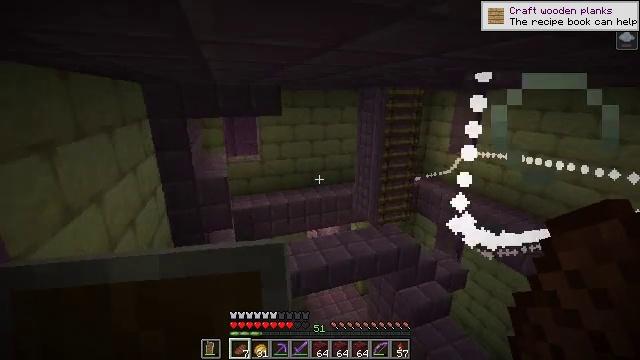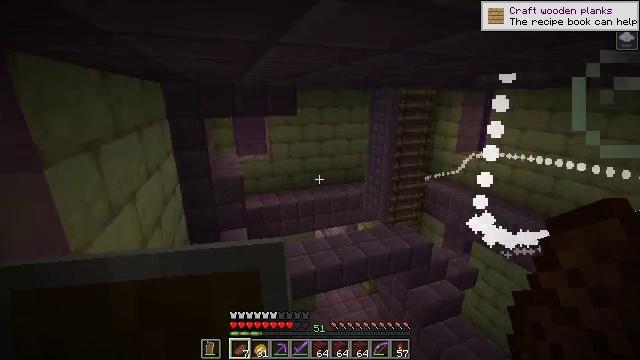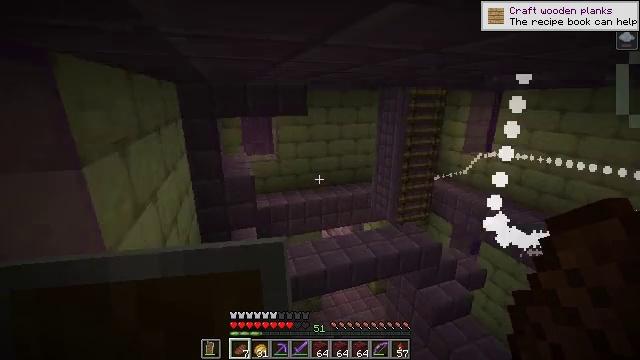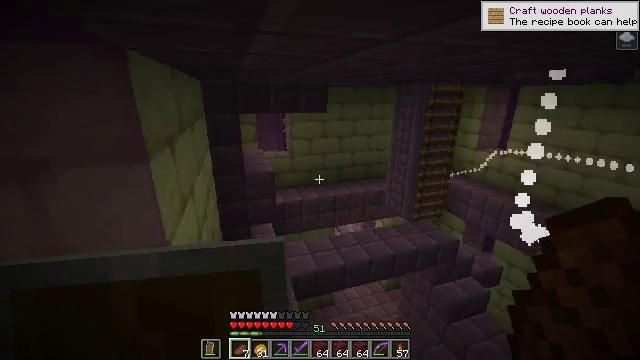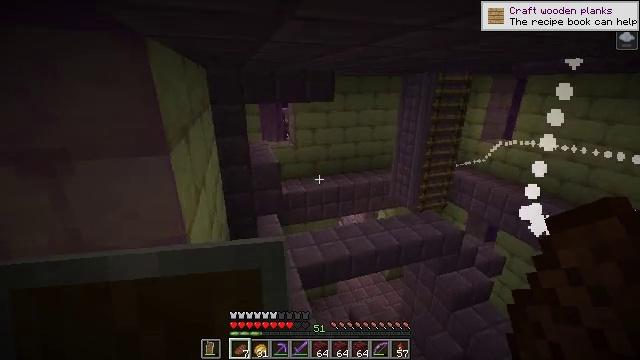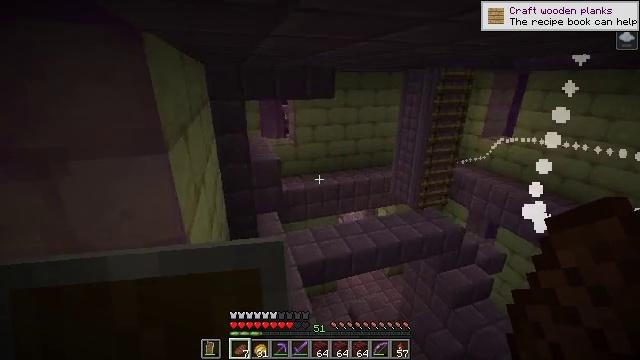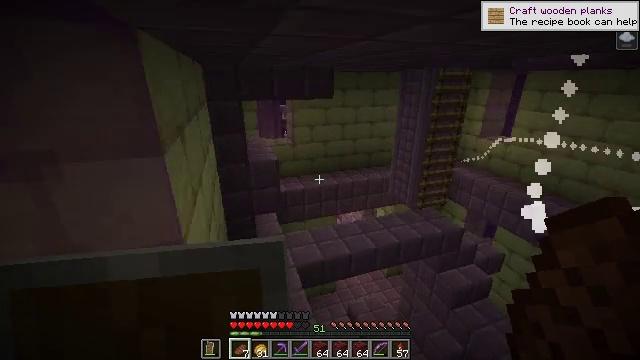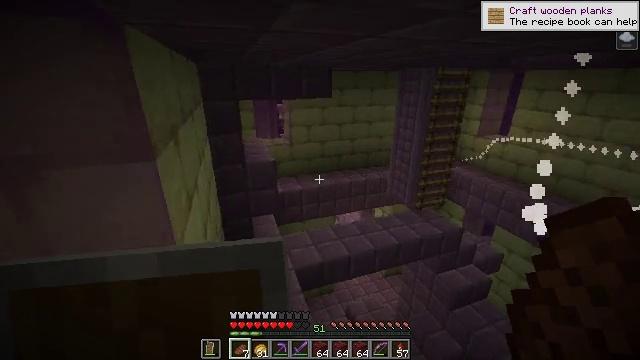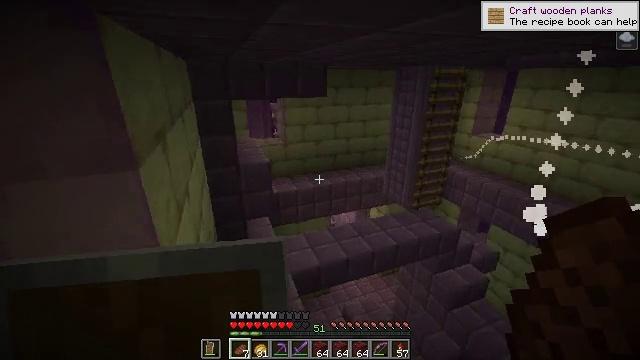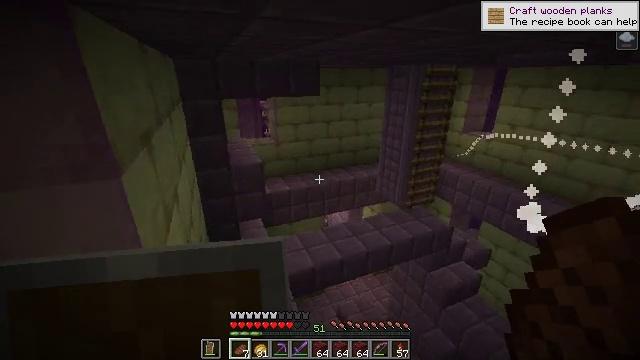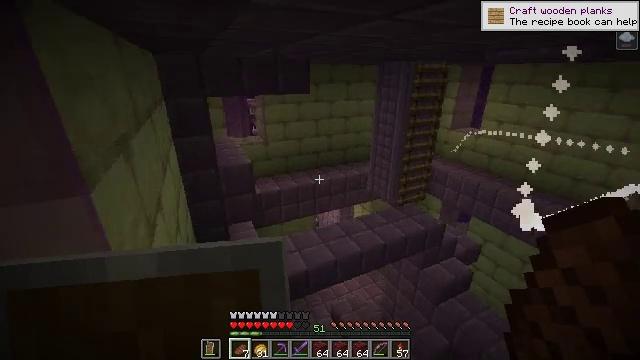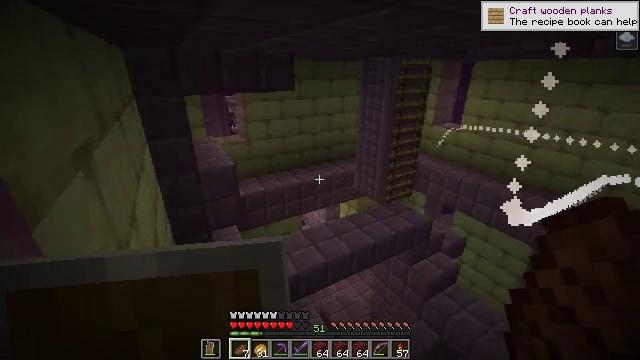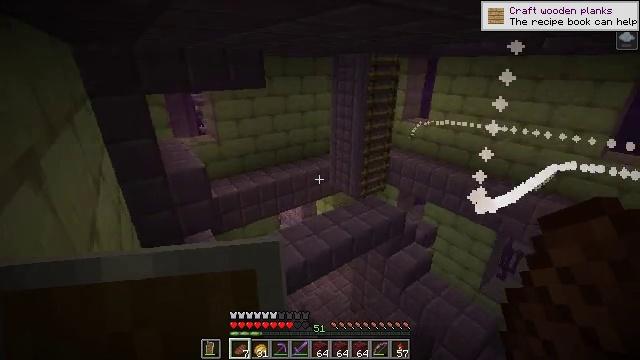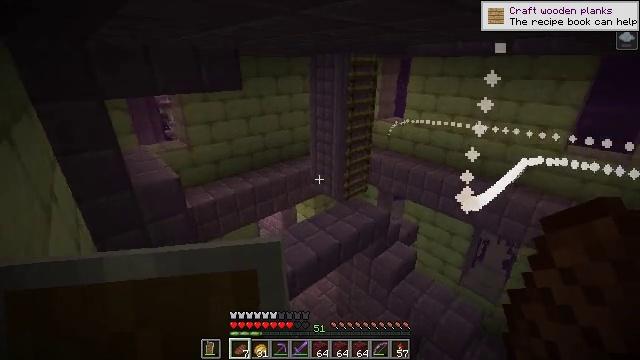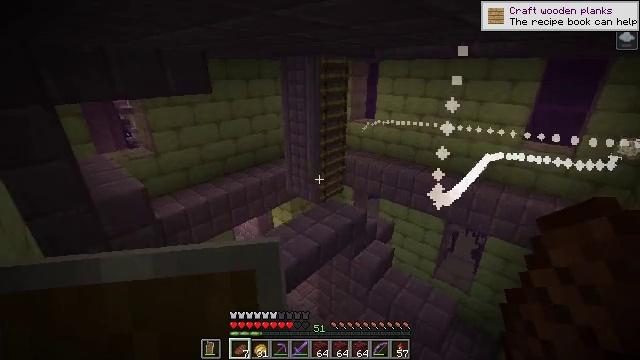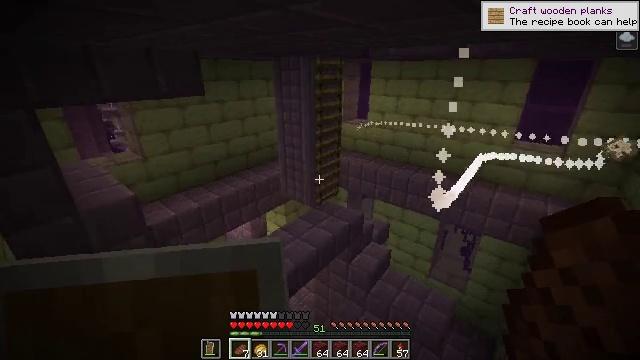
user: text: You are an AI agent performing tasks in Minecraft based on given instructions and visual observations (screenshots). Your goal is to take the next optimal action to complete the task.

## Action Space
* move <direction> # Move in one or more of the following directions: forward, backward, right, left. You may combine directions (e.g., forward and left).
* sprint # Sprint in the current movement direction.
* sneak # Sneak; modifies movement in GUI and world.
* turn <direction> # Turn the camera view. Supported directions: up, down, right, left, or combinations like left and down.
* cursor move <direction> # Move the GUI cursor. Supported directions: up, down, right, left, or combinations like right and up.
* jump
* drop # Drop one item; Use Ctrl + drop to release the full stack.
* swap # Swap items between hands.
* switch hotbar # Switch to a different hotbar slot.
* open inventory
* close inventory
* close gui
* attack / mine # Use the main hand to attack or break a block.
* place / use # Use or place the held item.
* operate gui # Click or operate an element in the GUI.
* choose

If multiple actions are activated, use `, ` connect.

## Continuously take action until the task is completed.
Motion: motion action
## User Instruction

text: Hunt a shulker.
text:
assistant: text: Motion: move left
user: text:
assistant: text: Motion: move left
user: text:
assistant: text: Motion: move left, turn left
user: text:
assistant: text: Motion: move left, turn down
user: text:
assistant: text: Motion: move forward and move left
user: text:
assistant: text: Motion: move forward and move left
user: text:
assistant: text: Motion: move forward and move left
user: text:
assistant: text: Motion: move forward and move left, turn right
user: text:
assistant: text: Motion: move forward and move left, turn right
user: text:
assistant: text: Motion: move forward and move left, turn right
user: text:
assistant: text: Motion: move forward and move left, turn right
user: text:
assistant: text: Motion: move forward and move left, turn right
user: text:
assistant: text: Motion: move left, turn right
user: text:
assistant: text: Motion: move left, turn right
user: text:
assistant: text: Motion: turn right
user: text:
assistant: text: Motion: turn right
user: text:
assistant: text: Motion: turn right
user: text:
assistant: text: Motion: turn right
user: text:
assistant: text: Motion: turn right
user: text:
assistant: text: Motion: turn right
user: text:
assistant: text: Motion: turn right
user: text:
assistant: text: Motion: turn right
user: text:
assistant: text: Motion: turn right
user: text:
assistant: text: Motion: turn right
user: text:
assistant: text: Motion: turn right
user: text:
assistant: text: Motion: no_op
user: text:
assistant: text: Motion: no_op
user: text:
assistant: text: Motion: no_op
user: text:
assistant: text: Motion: move left
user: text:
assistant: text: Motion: move left